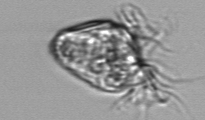
Label: Strombidium_morphotype1